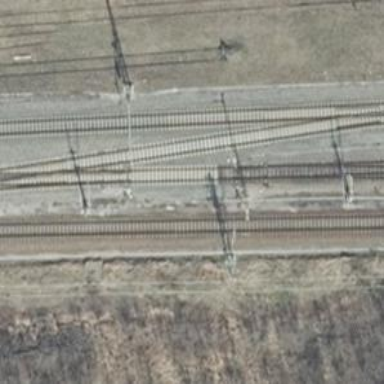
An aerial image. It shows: Railway switch.